Fundus camera: zeiss
Shooting center: midpoint
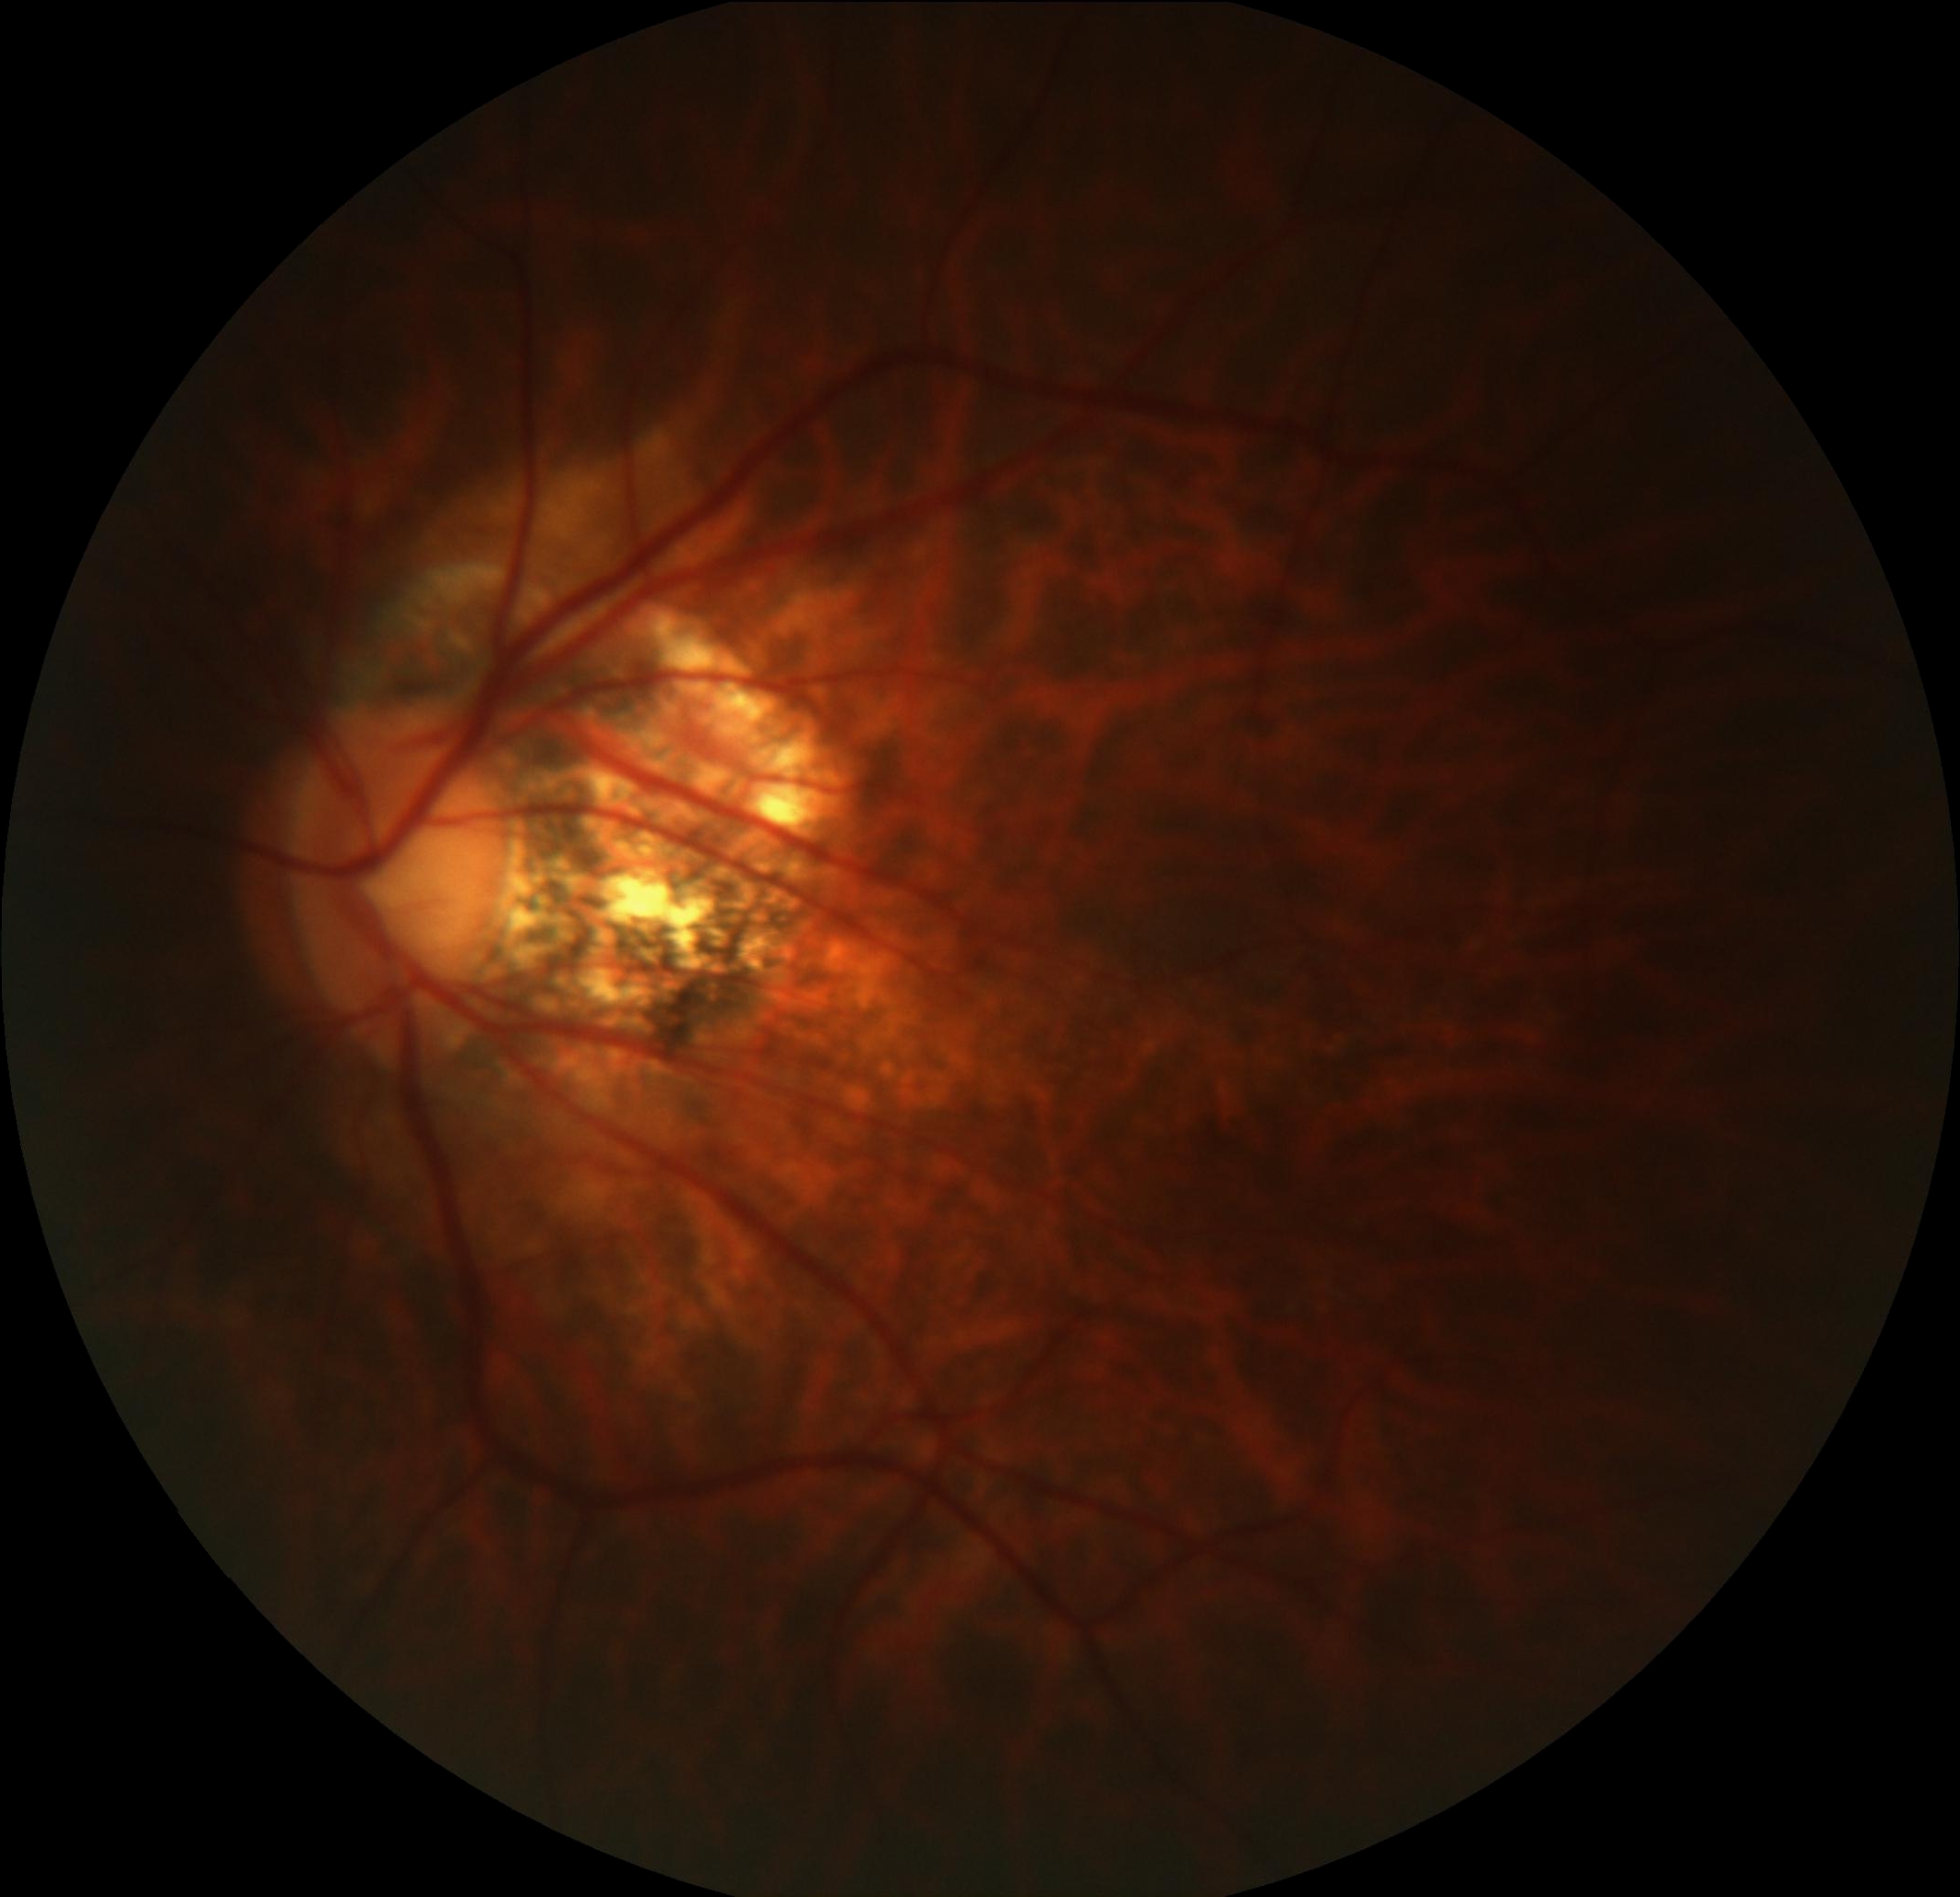
Pathologic myopia: yes
Patchy retinal atrophy: present
Retinal detachment: absent